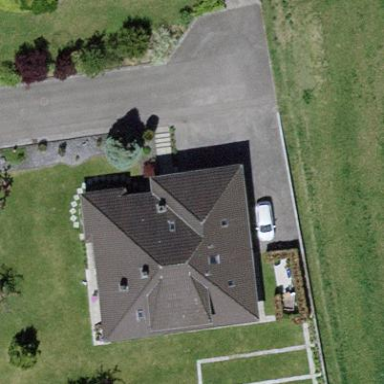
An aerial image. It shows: Detached building.